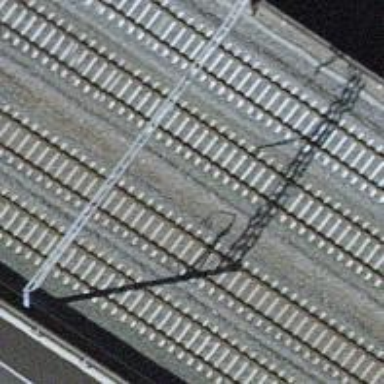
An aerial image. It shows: Single-track railway with electrified contact lines.